Question: I have to send 301 response code.Below is the code I am using :
'''
resp.setContentType("text/html");
PrintWriter out = resp.getWriter();
out.println(origReqBody);
resp.setStatus(HttpServletResponse.SC_MOVED_PERMANENTLY);
resp.setHeader("Location", homeSiteRedirUrl);
'''
here i have observed that if "origReqBody" is blank then it is sending 301 and if it "origReqBody" is having some string then code is sending 302.In case of 302 i can see that Location Header is visible in the response 4 times.
Need to understand this behavior. I need to send body in 301.Is it possible.
Edit :
After making setHeader and setStatus above println...

message 7 and 11 : If "origReqBody" is blank
message 27, 31 : If "origReqBody" is not blank
Same behaviour...i was expecting 301 instead of 302
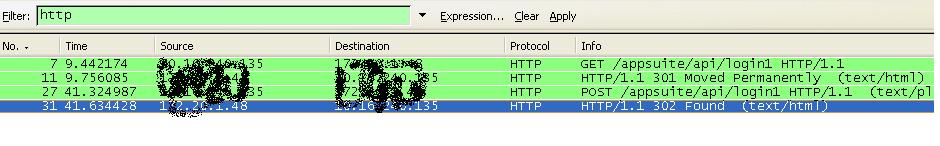
Answer: 'PrintWriter' actually writes to output stream if there's content, which requires it to go ahead and serialize the headers and status code, since they come first in the response. So it's just ignoring subsequent calls to 'setStatus' and 'setHeader'. Just move those calls above the 'println' and I bet it'll work as you expect.